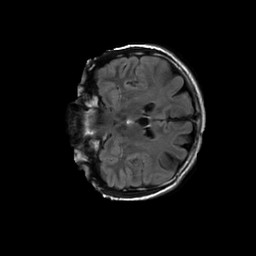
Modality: FLAIR
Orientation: coronal
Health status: ill
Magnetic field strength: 3 T